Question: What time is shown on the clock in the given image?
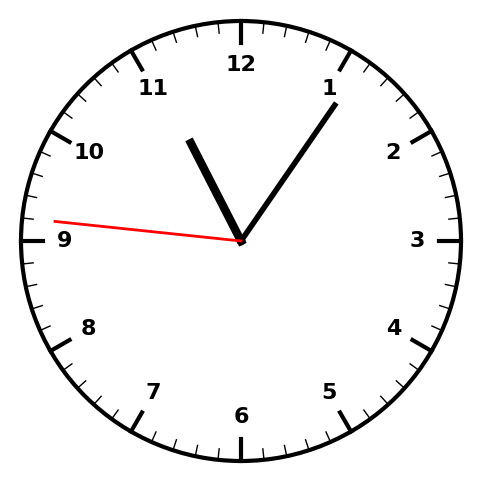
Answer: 11:05:46